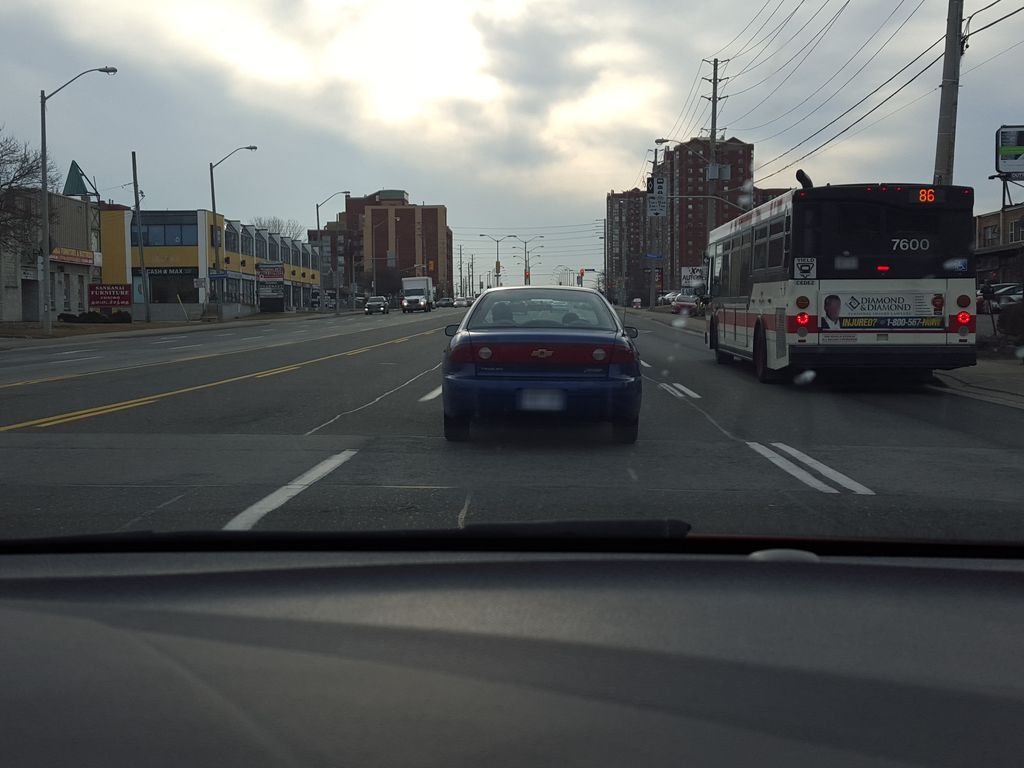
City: toronto